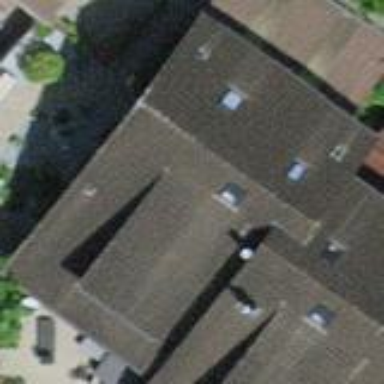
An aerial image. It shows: Terrace building.